Question: I have a latitude /longitude pair that i gets from a json . Requirement is that I need to return the grid value corresponding to that latitude/longitude pair.
I have this table that has the min and max values for the latitude and longitude for a corresponding value. it looks like this :

I am new to javascript. How can i code a function / a code to get the value after checking if the incoming latitude and longitude falls within the range for each grid value? Thank you for your help.
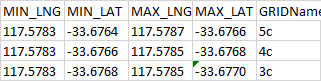
Answer: I'm not sure I interpret your question properly, but try this.
'''
const [latitude, longitude] = [<PHONE>, -33.6768];
function getData() {
const tbody = document.querySelector("tbody");
const rows = [...tbody.rows];
const data = rows.map(row => {
const [minLng, minLat, maxLng, maxLat, gridName] = [...row.cells].map(
cell => cell.textContent
);
return {
minLng: +minLng,
minLat: +minLat,
maxLng: +maxLng,
maxLat: +maxLng,
gridName
};
});
return data;
}
function getGridValue({ latitude, longitude }) {
const data = getData();
const item = data.find(
item =>
(item.minLat >= latitude || item.maxLat <= latitude) ||
(item.minLng >= longitude || item.maxLng <= longitude)
);
if (item) {
return item.gridName;
}
return null;
}
const value = getGridValue({ latitude, longitude });
console.log(value);
'''
'''
<table>
<thead>
<tr>
<th>MIN_LNG</th>
<th>MIN_LAT</th>
<th>MAX_LNG</th>
<th>MAX_LAT</th>
<th>GRIDname</th>
</tr>
</thead>
<tbody>
<tr>
<td><PHONE></td>
<td>-33.6764</td>
<td><PHONE></td>
<td>-33.6766</td>
<td>5c</td>
</tr>
<tr>
<td><PHONE></td>
<td>-33.6766</td>
<td><PHONE></td>
<td>-33.6768</td>
<td>4c</td>
</tr>
<tr>
<td><PHONE></td>
<td>-33.6768</td>
<td><PHONE></td>
<td>-33.6770</td>
<td>3c</td>
</tr>
</tbody>
</table>
'''
First I simulate the pair of data you get from json 'const [latitude, longitude] = [<PHONE>, -33.6768];'
The 'getData' function obtains the data from an html table, so I am unaware of the origin of the data. I do this because it is easier to work with arrays and objects than with DOM nodes
The function 'getGridValue' searches the data and if the condition is fulfilled it will return the value of the 'gridName' property otherwise it will return 'null'
Again, I hope I have interpreted your question properly, I hope you find it useful